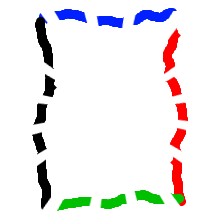
Shape: rectangle